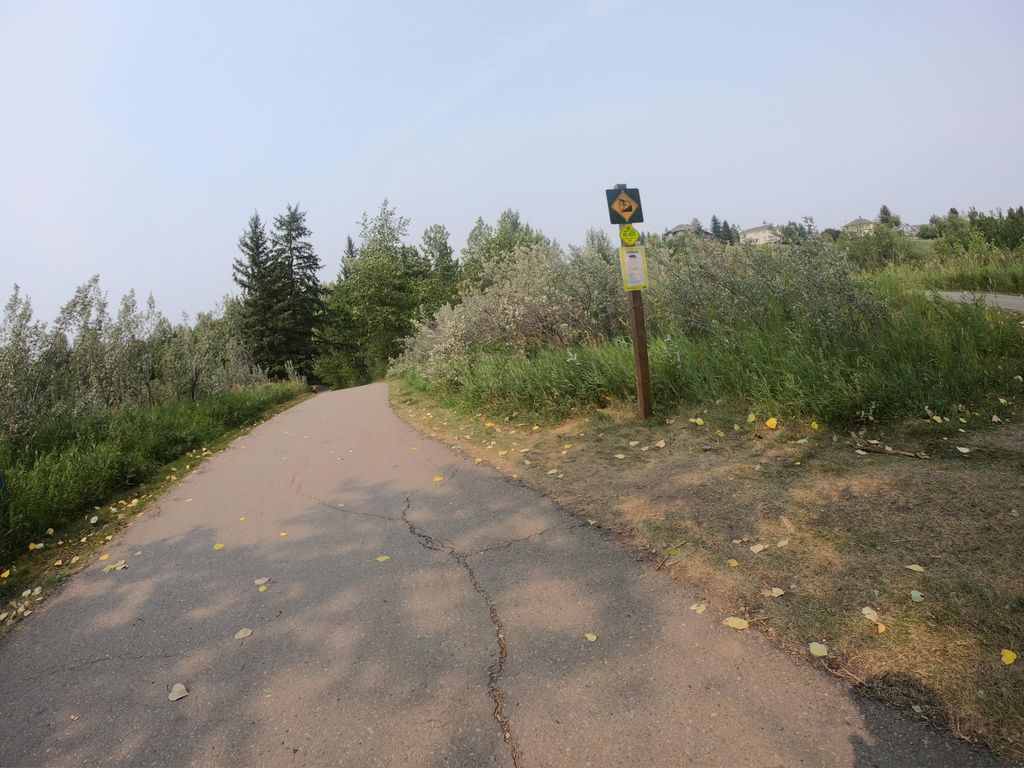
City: calgary